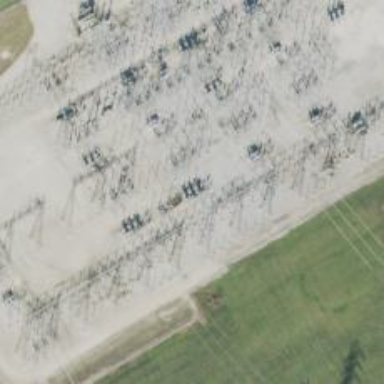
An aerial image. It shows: Switch used for power control.